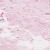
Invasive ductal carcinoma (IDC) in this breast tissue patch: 0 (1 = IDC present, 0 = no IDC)